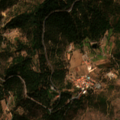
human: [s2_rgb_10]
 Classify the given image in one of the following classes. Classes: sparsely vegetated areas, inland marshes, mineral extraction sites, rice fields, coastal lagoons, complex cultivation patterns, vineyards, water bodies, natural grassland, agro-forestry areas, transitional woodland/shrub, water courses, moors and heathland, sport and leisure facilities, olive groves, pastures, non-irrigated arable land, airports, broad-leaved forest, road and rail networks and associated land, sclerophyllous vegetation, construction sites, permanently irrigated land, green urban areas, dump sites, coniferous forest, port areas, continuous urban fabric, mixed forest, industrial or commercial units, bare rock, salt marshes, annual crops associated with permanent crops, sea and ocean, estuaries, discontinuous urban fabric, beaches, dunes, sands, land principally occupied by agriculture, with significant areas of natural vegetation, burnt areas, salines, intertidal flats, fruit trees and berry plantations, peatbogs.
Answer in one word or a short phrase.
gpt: complex cultivation patterns, broad-leaved forest, sclerophyllous vegetation